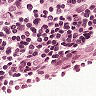
Metastatic tissue present: yes